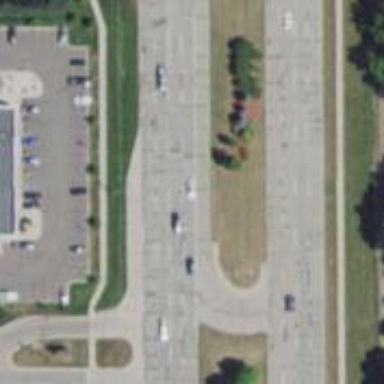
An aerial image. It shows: Secondary road with separate sidewalks.